Question: Every time I use a colorscheme for vim(WSL) from Github it shows some trailing colors normally within the first 10 lines and sometimes for the entire code like in the link. At first, I thought that it was just highlighting the trailing spaces, but even after removing them, it reverts to its original form on changing cursor locations. Pretty new to vim, so please help me.

My .vimrc:
'''
set nocompatible
set clipboard=unnamed
set clipboard=unnamedplus
syntax on
set tabstop=4
set shiftwidth=4
set autoindent
set smartindent
set shortmess+=I
set number
set termguicolors
set relativenumber
set laststatus=2
set backspace=indent,eol,start
set hidden
set ignorecase
set smartcase
set incsearch
nmap Q <Nop> " 'Q' in normal mode enters Ex mode. You almost never want this.
set noerrorbells visualbell t_vb=
set mouse+=a
colorscheme pablo
nnoremap <Left> :echoe "Use h"<CR>
nnoremap <Right> :echoe "Use l"<CR>
nnoremap <Up> :echoe "Use k"<CR>
nnoremap <Down> :echoe "Use j"<CR>
inoremap <Left> <ESC>:echoe "Use h"<CR>
inoremap <Right> <ESC>:echoe "Use l"<CR>
inoremap <Up> <ESC>:echoe "Use k"<CR>
inoremap <Down> <ESC>:echoe "Use j"<CR>
'''
Update: Just found out after messing with stuff that it happens everytime I use ^D or ^U for page up - down. Now it happens even for the inbuilt colors. However does not happen if I use j or k. The only change I did with the .vimrc was adding the set termguicolors.
figured out that all my issues happens because of the termguicolors.
but this is included from every github has that and so all of them show this random colours. is there any way this can be fixed?
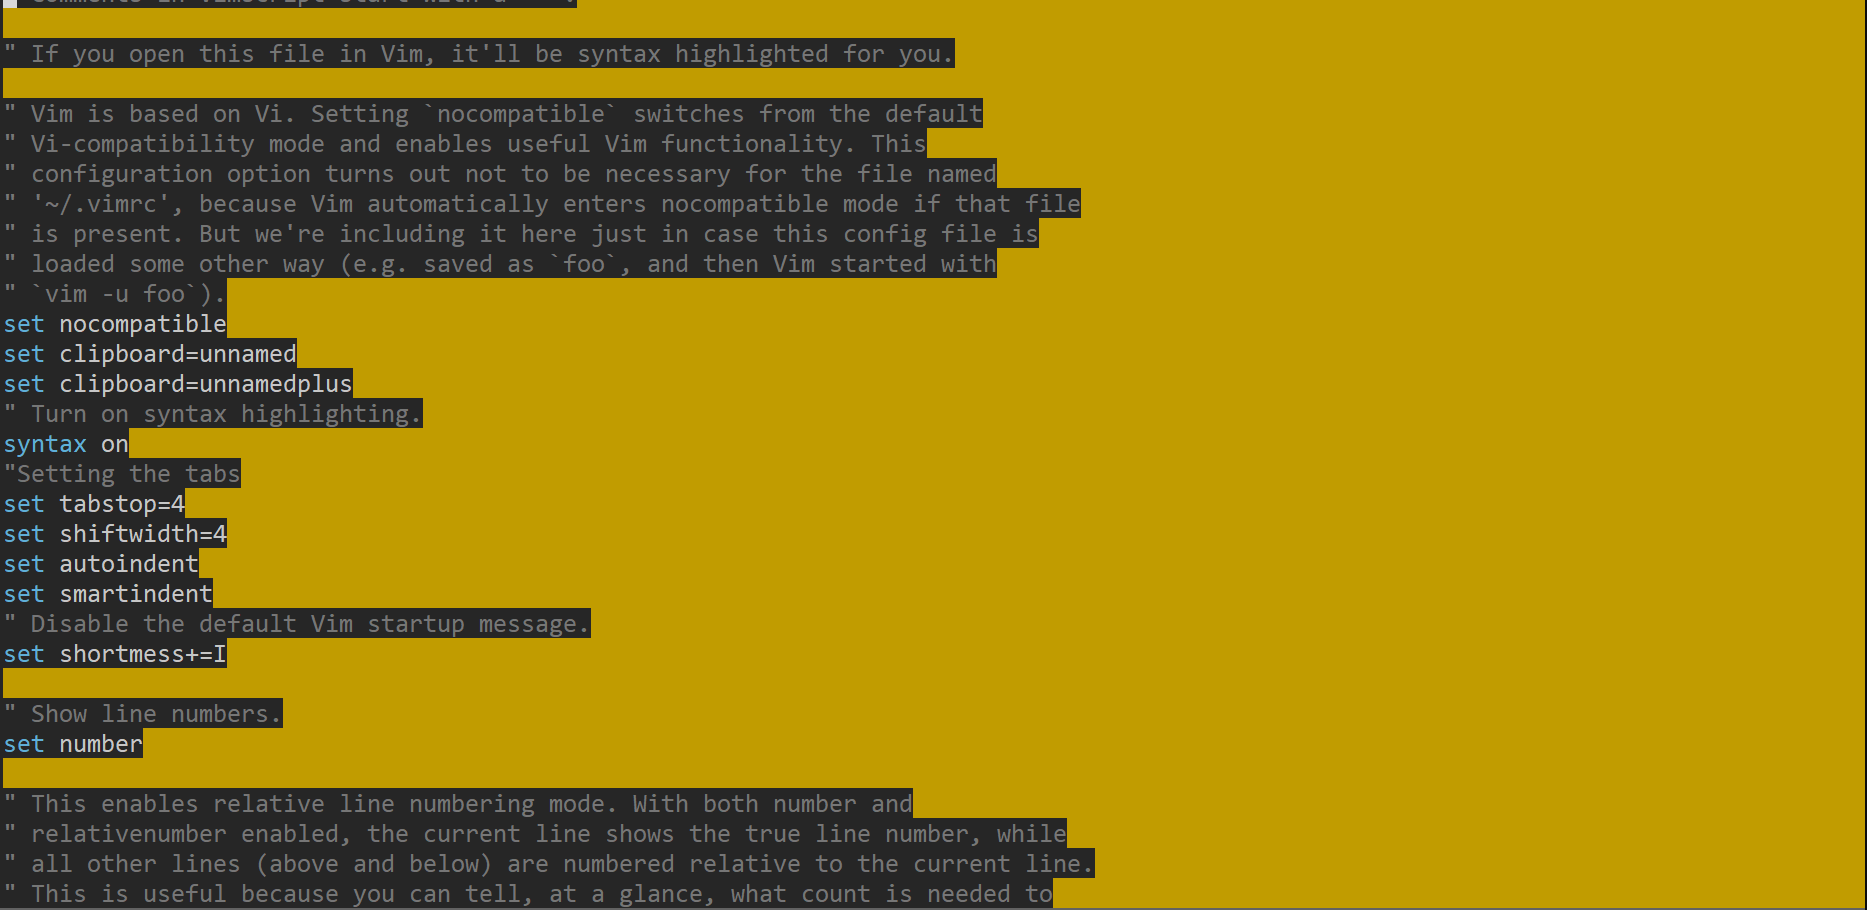
Answer: So, apparently the problem lies with windows, or the WSL to be precise. WSL does not seem to support the 'set termguicolors' which is responsible for the weird colors appearing on screen. And because this is essential for several colorschemes (otherwise they look very different). So unless WSL2 provides this feature I don't think it is possible for windows to have any of the fancy colorschemes. The best option is to probably use a virtual machine and run linux or dual-boot your device.